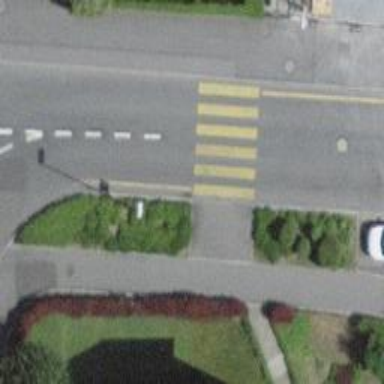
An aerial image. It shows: Sidewalk.